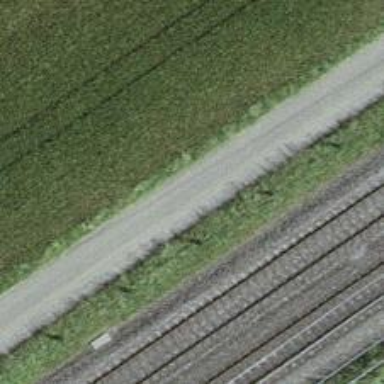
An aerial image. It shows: Paved agricultural track with grade1 surface.